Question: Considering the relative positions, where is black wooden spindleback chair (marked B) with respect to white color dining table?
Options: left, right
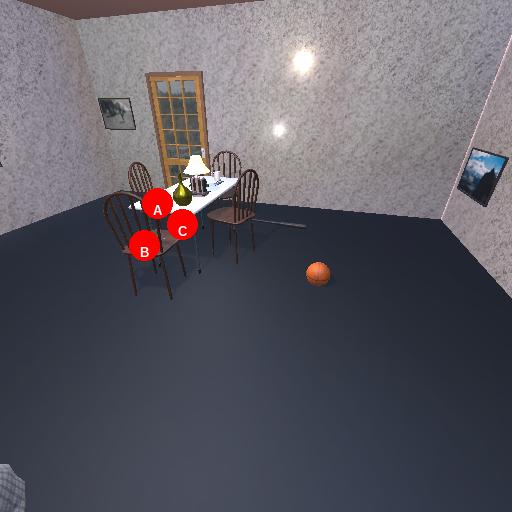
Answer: left